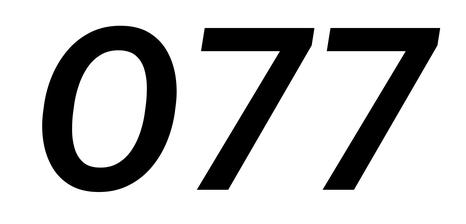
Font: Roboto-Italic_SemiBold_Italic